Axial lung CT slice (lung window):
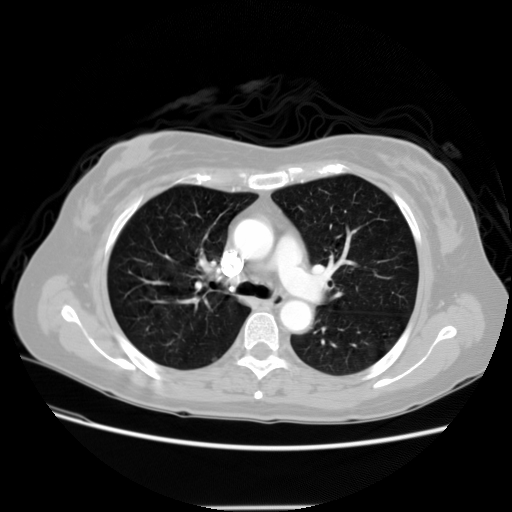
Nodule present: no